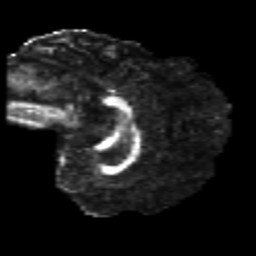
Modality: FA
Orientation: sagittal
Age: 25
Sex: male
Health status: healthy
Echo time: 0.074 s